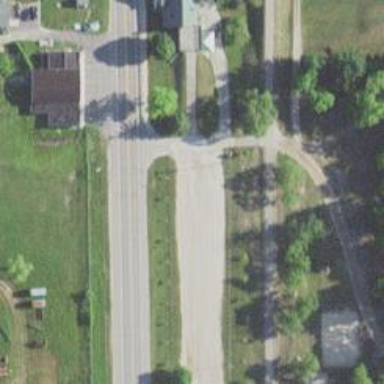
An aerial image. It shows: Primary road with asphalt surface.